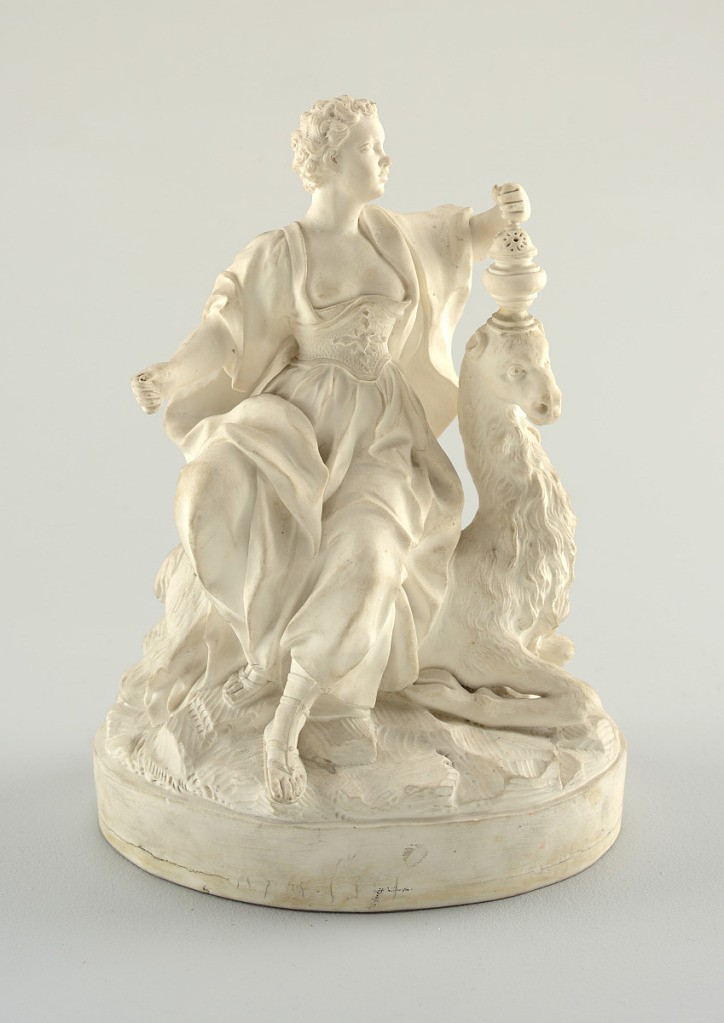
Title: Allegorical Figures of the Four Continents
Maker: Le Nove Porcelain Manufactory, Italian, established ca. 1727
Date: late 18th century
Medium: biscuit
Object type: figures
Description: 1960-1-54-a/d: Allegorical figures of the four continents with th...;     1960-1-54-a: Allegorical figure of "Asia" with animal attribute...